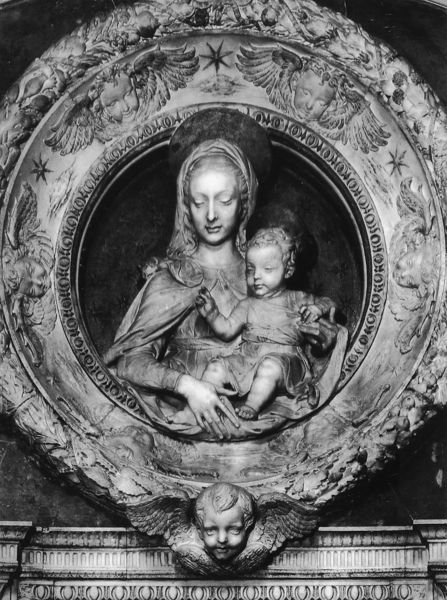
Titel: Grabmal des Kardinals Jakob von Portugal
Künstler: Antonio Rosselino
Standort: Florenz, S. Miniato al Monte (EU - I - Toskana)
Schlagwörter: frau, ornament, rahmen, kind, rund, engel, putte, putto, skulptur, statue, relief, kartusche, ornamente, fotografie, medaillon, kranz, heiligenschein, jesus, muscheln, heilig, maria, madonna, mamor, jesuskind, strene, halbgeschlossene augen